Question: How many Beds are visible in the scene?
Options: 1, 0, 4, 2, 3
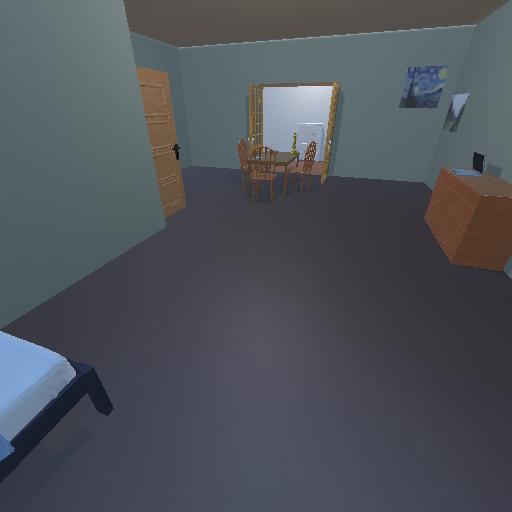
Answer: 1